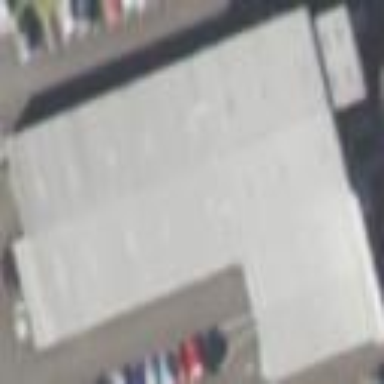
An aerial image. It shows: Building housing car shop.